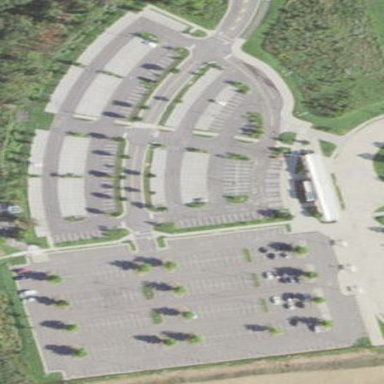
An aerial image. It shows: Parking area with park and ride facility.